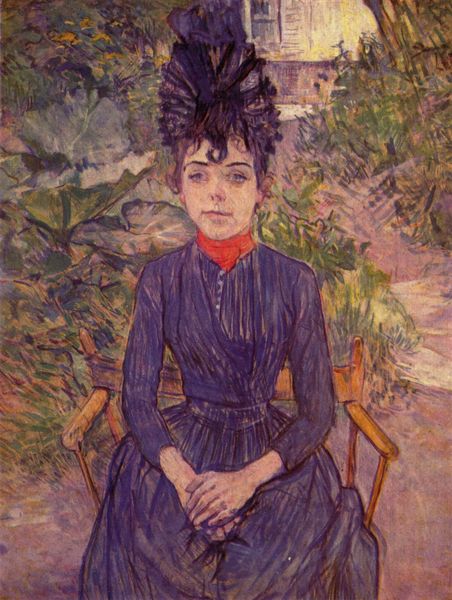
Titel: Porträt der Justine Dieuhl im Garten von "Père Forest"
Künstler: Henri de Toulouse-Lautrec
Standort: Paris
Institution: Musée d'Orsay
Schlagwörter: blau, blätter, gemälde, hand, kopf, grün, impressionismus, mädchen, ocker, sitzen, blume, blumen, braun, brust, busen, fenster, finger, frau, frisur, grau, hell, hintergrund, holz, hut, kleid, kreide, mund, nase, orange, pastell, schmuck, stirn, stuhl, tür, weiss, zeichnung, blick, haus, park, rot, schal, tuch, weg, haube, jung, augen, bluse, gesicht, haarschmuck, halten, kragen, bildnis, holzstuhl, hände, portrait, porträt, haare, halbfigur, sessel, sitzend, pflanze, pflanzen, frontal, lippen, locken, schön, alltag, garten, taille, farbig, sommer, armlehne, modell, lehne, lila, violett, van gogh, lehnen, treppe, duktus, sitzende, steif, klappstuhl, halstuch, aufrecht, stufen, knöpfe, lächelnd, fensterladen, stolz, gogh, schraffur, lautrec, kopfputz, toulouse, schoss, talie, brav, kopfschmuck, vincent, nett, stuch, pastellkreide, lieblich, haarputz, stühl, toulouse l autrec, regiestuhl, batur, m#dchen, rhabarber, hand holz